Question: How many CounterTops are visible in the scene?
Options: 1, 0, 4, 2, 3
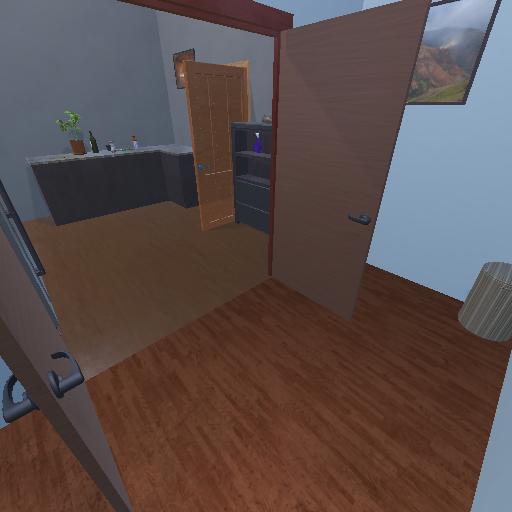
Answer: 1